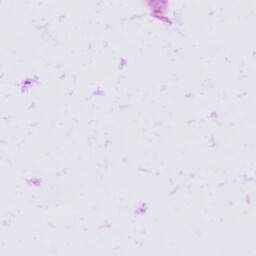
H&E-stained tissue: Prostate